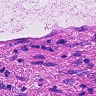
Metastatic tissue present: no